Field crop: tomato
Growth stage: 1
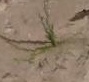
Species: cyperus